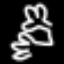
Label: frog